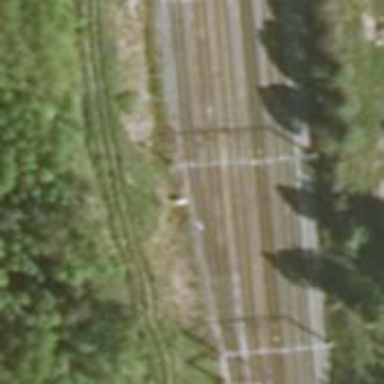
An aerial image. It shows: Siding railway line with electrified contact line for the trains.